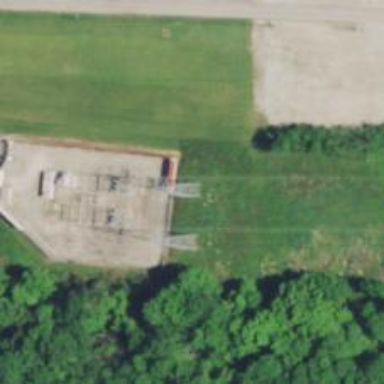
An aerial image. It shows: Lattice structure tower used for power distribution.